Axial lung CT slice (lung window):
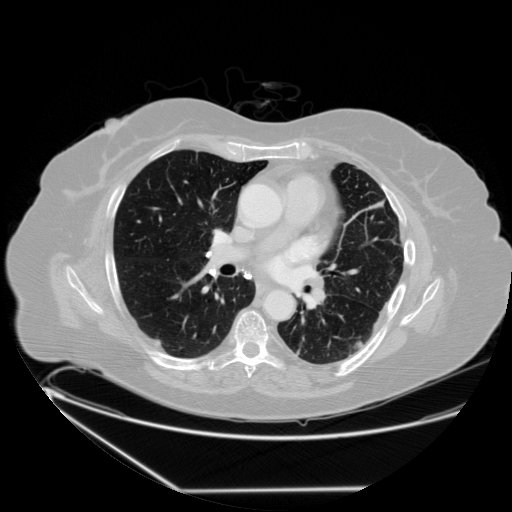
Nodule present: no